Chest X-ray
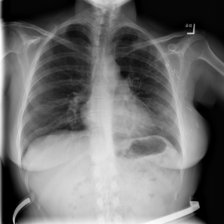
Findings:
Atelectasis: negative
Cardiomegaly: negative
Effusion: negative
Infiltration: positive
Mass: negative
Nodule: negative
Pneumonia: negative
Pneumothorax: negative
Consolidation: negative
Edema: negative
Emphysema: negative
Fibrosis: negative
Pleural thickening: negative
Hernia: negative